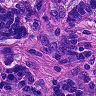
Metastatic tissue present: yes